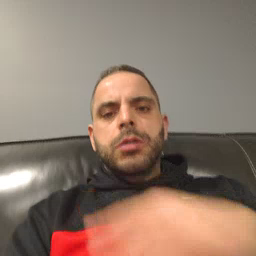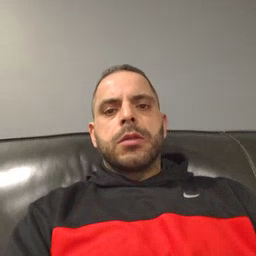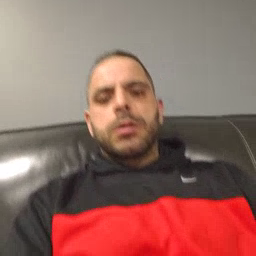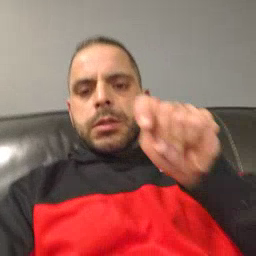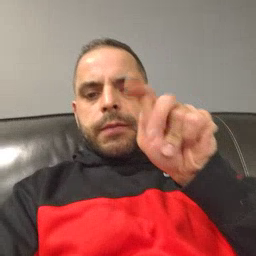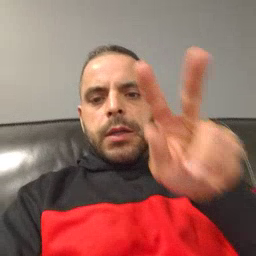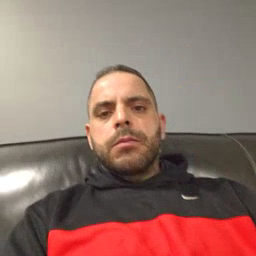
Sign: TV